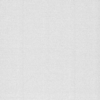
Label: dusty